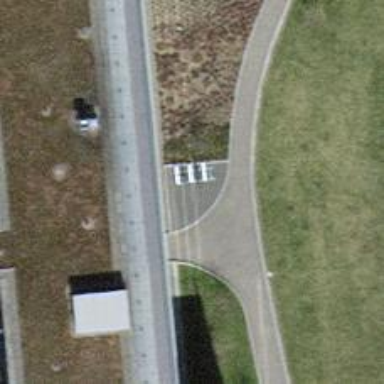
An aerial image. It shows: Bicycle parking area with wall loops.